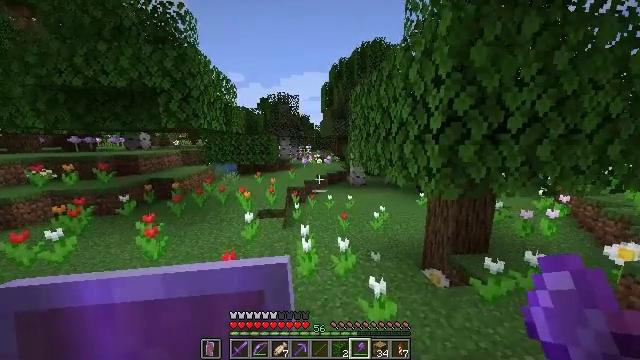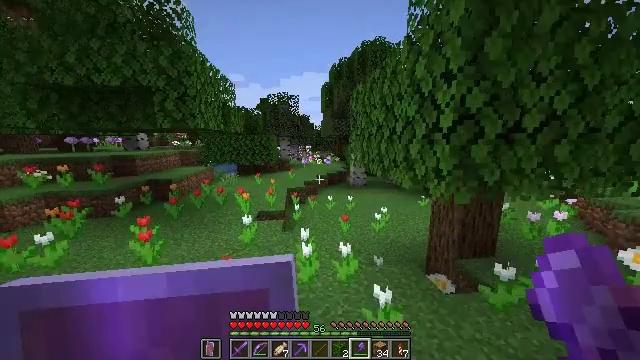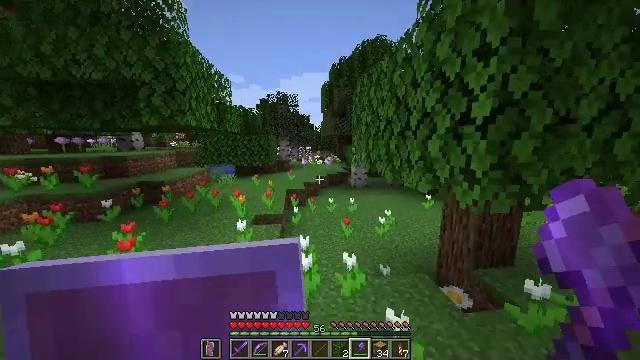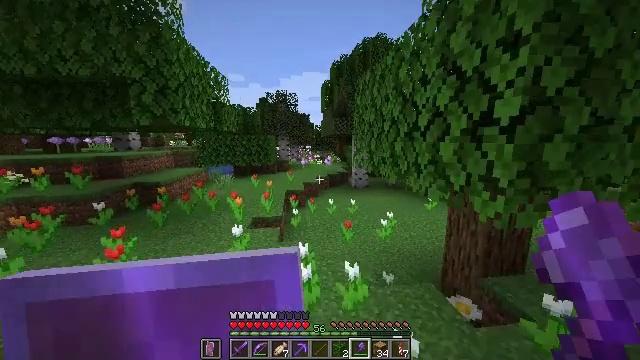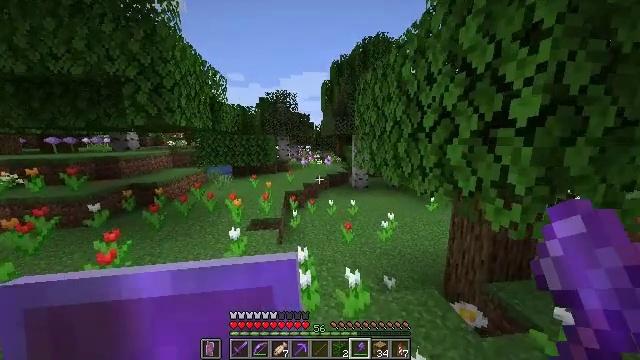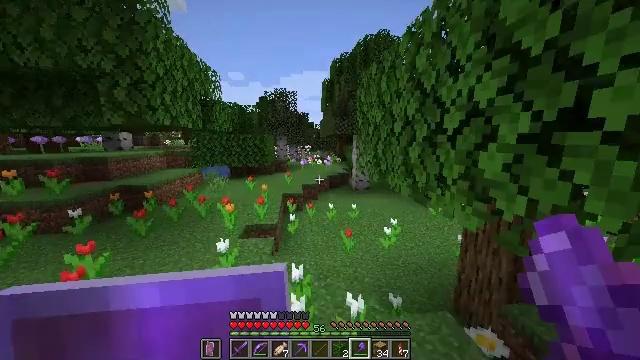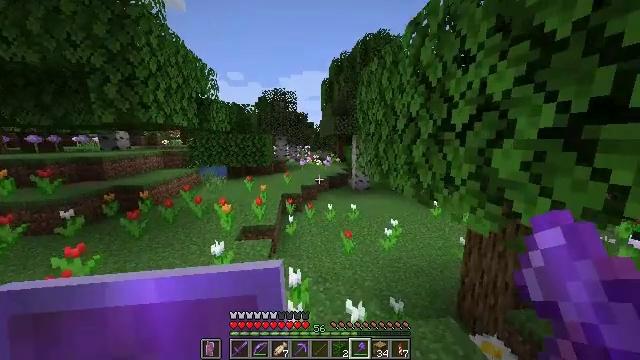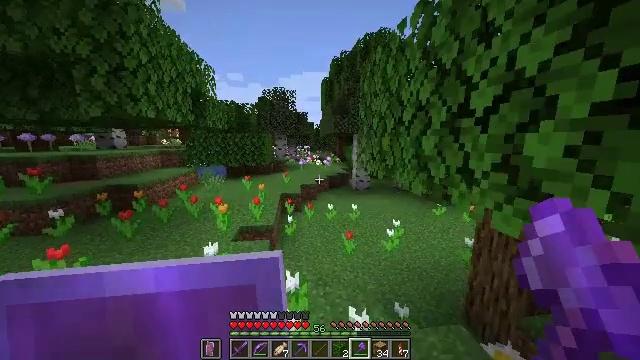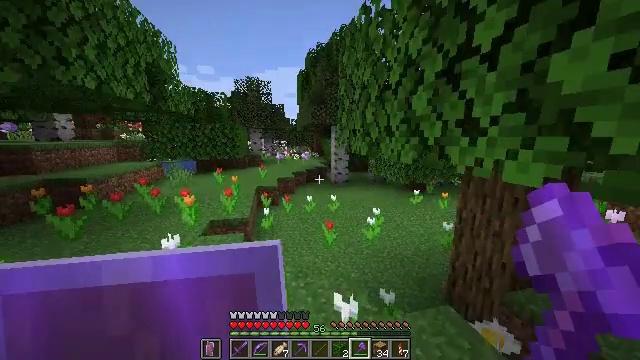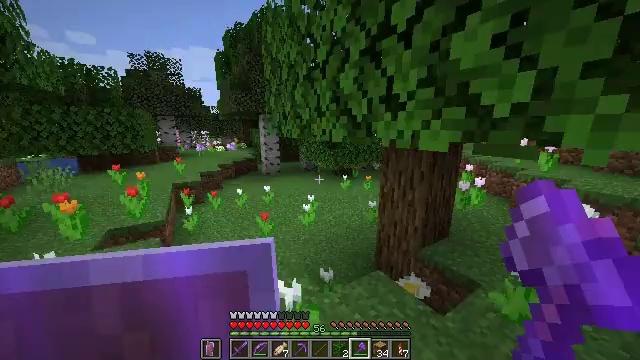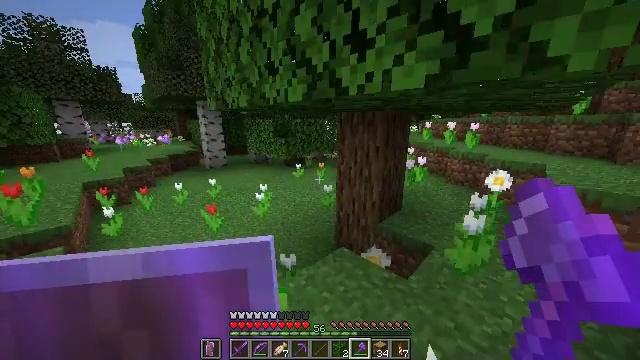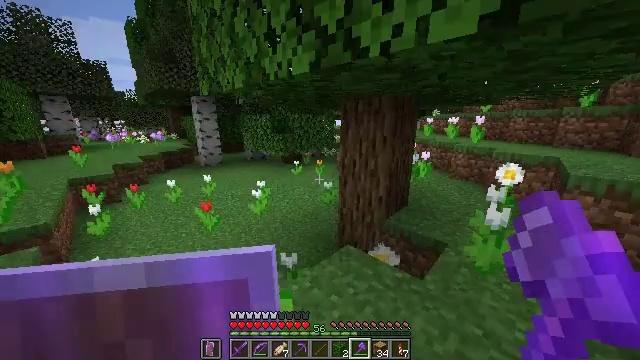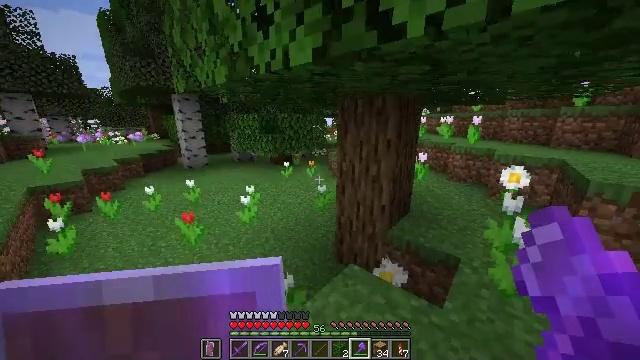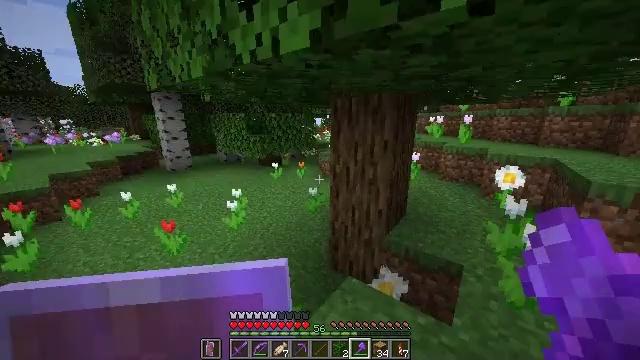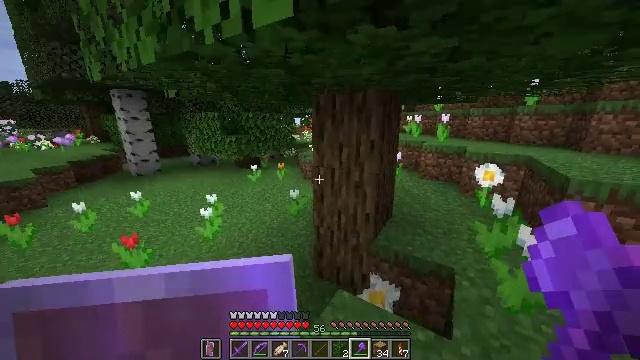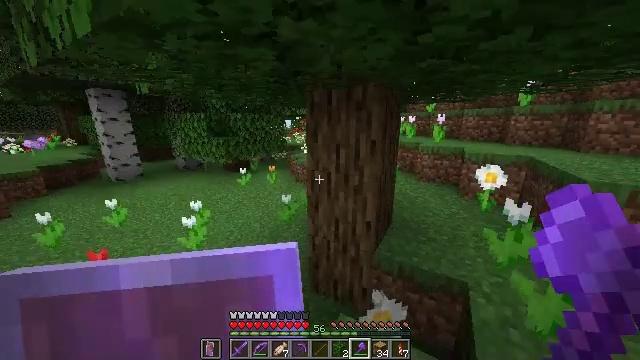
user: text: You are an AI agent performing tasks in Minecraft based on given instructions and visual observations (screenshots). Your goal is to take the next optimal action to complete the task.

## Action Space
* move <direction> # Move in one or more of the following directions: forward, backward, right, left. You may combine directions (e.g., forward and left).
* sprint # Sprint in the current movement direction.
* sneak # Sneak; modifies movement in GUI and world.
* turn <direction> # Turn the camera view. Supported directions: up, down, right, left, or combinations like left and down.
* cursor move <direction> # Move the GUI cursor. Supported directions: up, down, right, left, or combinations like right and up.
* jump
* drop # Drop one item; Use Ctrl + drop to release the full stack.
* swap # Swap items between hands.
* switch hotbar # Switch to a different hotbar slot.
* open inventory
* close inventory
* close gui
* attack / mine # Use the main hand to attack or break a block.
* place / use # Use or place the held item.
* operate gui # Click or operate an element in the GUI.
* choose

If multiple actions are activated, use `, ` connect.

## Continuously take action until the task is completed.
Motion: motion action
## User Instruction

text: Break the tree to get oak logs.
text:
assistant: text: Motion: move forward, sprint
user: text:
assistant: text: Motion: move forward, sprint
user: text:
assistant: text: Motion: move forward, sprint
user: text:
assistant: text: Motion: move forward, sprint
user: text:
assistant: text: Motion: move forward, sprint
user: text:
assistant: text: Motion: move forward, sprint
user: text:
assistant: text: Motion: move forward, sprint
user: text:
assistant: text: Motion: move forward, sprint, turn right
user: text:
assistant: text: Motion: move forward, sprint, turn right and down
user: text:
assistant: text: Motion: move forward, sprint, turn right and down
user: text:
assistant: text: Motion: move forward, sprint
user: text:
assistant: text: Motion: move forward, sprint, turn right
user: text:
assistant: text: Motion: move forward, sprint, turn right
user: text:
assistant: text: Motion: move forward, sprint, turn right
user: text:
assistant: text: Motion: move forward, turn right
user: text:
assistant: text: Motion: turn right
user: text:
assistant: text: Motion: no_op
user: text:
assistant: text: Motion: no_op
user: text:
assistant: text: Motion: turn right
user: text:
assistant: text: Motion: no_op
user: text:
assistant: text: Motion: attack / mine
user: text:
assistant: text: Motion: attack / mine
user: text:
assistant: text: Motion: attack / mine
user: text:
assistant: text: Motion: attack / mine
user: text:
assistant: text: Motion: attack / mine
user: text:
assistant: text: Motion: attack / mine
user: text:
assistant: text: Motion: attack / mine
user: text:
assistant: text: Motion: attack / mine
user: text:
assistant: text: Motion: attack / mine
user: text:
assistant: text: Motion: attack / mine